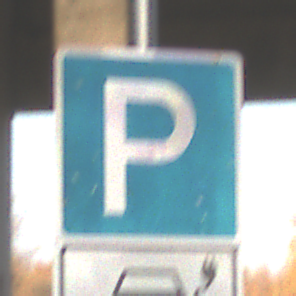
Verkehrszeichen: Parken
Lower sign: HinweisDurchSinnbild22
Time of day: SunriseSunset
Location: Roofed (Suburban)
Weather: Clear
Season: NotSpecified
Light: Natural